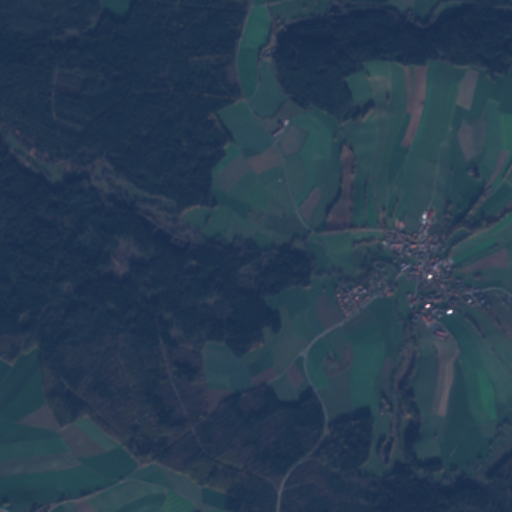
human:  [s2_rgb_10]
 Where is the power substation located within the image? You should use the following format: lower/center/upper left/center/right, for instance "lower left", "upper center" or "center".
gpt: The power substation is located in the center right of the image.
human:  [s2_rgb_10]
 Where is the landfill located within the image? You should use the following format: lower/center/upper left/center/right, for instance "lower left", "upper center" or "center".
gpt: There is no landfill in the image.